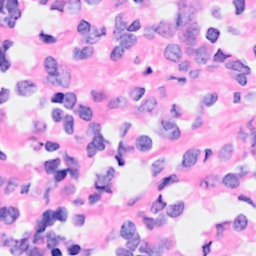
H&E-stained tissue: Breast